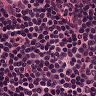
Metastatic tissue present: no